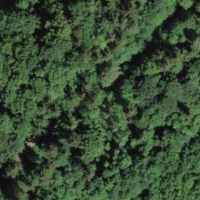
EUNIS habitat code: 41
Species observed at this site:
Cirsium vulgare